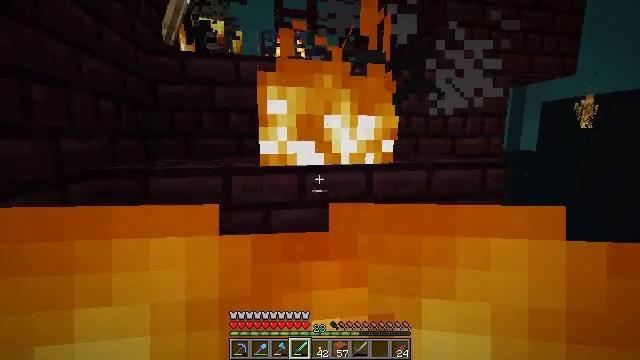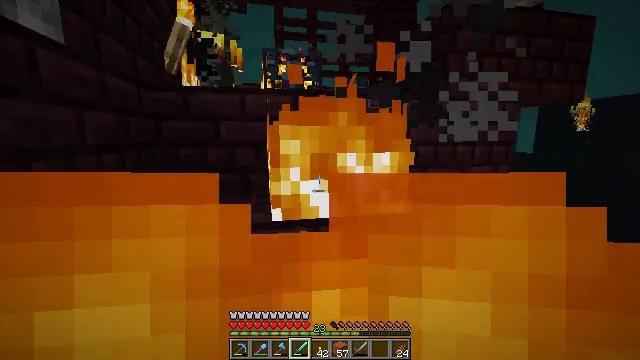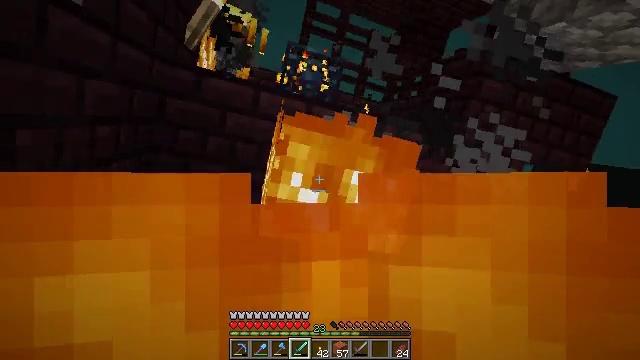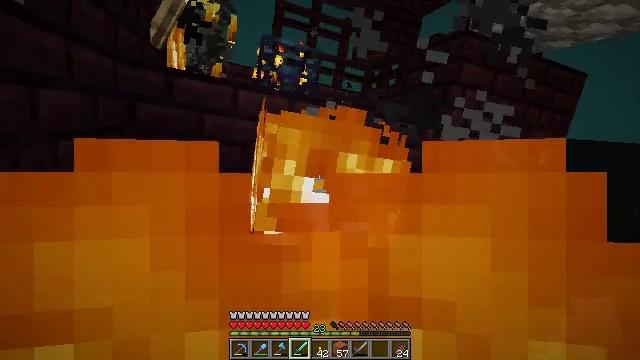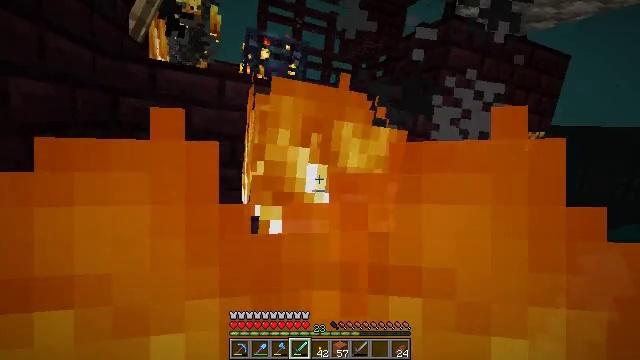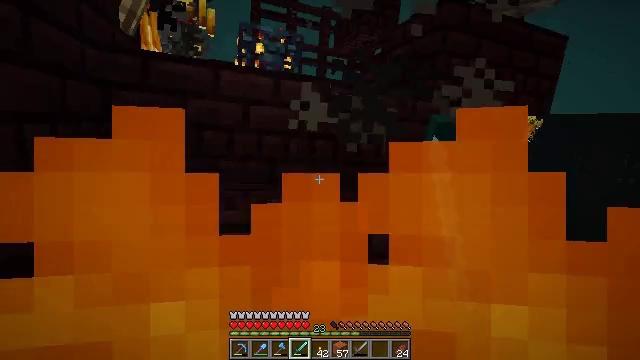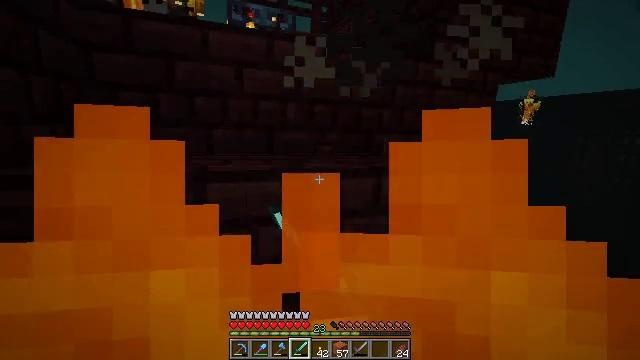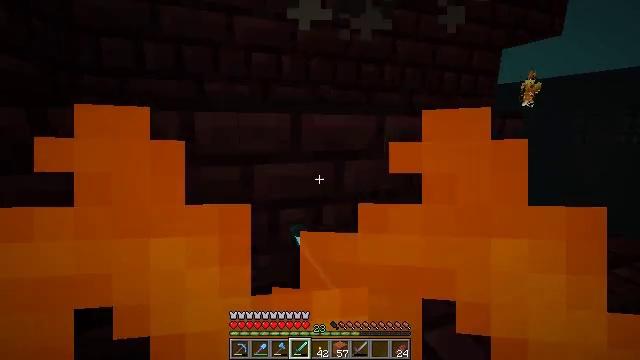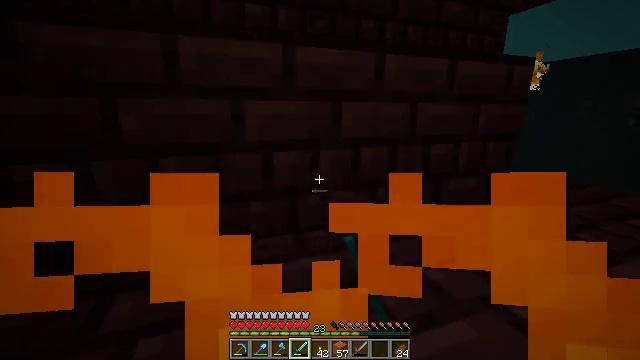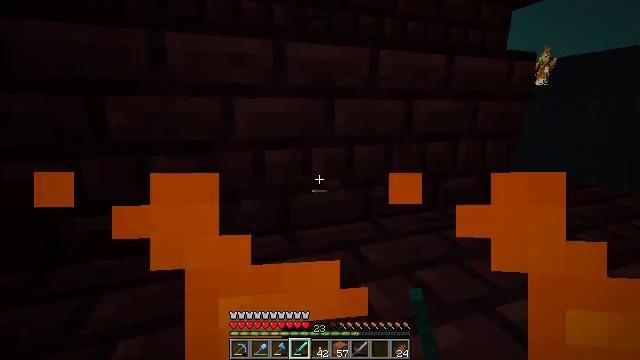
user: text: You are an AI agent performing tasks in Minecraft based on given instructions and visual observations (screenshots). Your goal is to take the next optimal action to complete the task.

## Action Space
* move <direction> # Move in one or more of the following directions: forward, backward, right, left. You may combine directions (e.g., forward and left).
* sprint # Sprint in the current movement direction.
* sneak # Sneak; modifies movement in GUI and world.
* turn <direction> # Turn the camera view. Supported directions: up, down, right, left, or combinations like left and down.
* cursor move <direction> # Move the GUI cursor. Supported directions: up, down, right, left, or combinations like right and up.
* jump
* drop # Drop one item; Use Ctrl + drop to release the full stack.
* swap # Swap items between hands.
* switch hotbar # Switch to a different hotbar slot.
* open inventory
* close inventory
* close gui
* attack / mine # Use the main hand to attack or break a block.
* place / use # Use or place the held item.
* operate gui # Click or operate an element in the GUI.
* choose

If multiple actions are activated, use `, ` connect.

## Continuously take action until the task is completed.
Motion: motion action
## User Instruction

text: Extinguish the fire.
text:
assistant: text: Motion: move forward and move left, jump
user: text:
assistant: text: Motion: move forward, turn right, jump
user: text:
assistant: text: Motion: move forward, turn right
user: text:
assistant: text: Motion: move forward, turn right, attack / mine
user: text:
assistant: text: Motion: move forward, attack / mine
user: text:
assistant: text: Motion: move forward, attack / mine
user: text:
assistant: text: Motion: move forward, turn down, attack / mine
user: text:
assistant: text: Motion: move forward, turn down
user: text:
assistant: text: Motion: move forward
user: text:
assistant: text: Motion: no_op